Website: ulta-beauty
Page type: account-selection
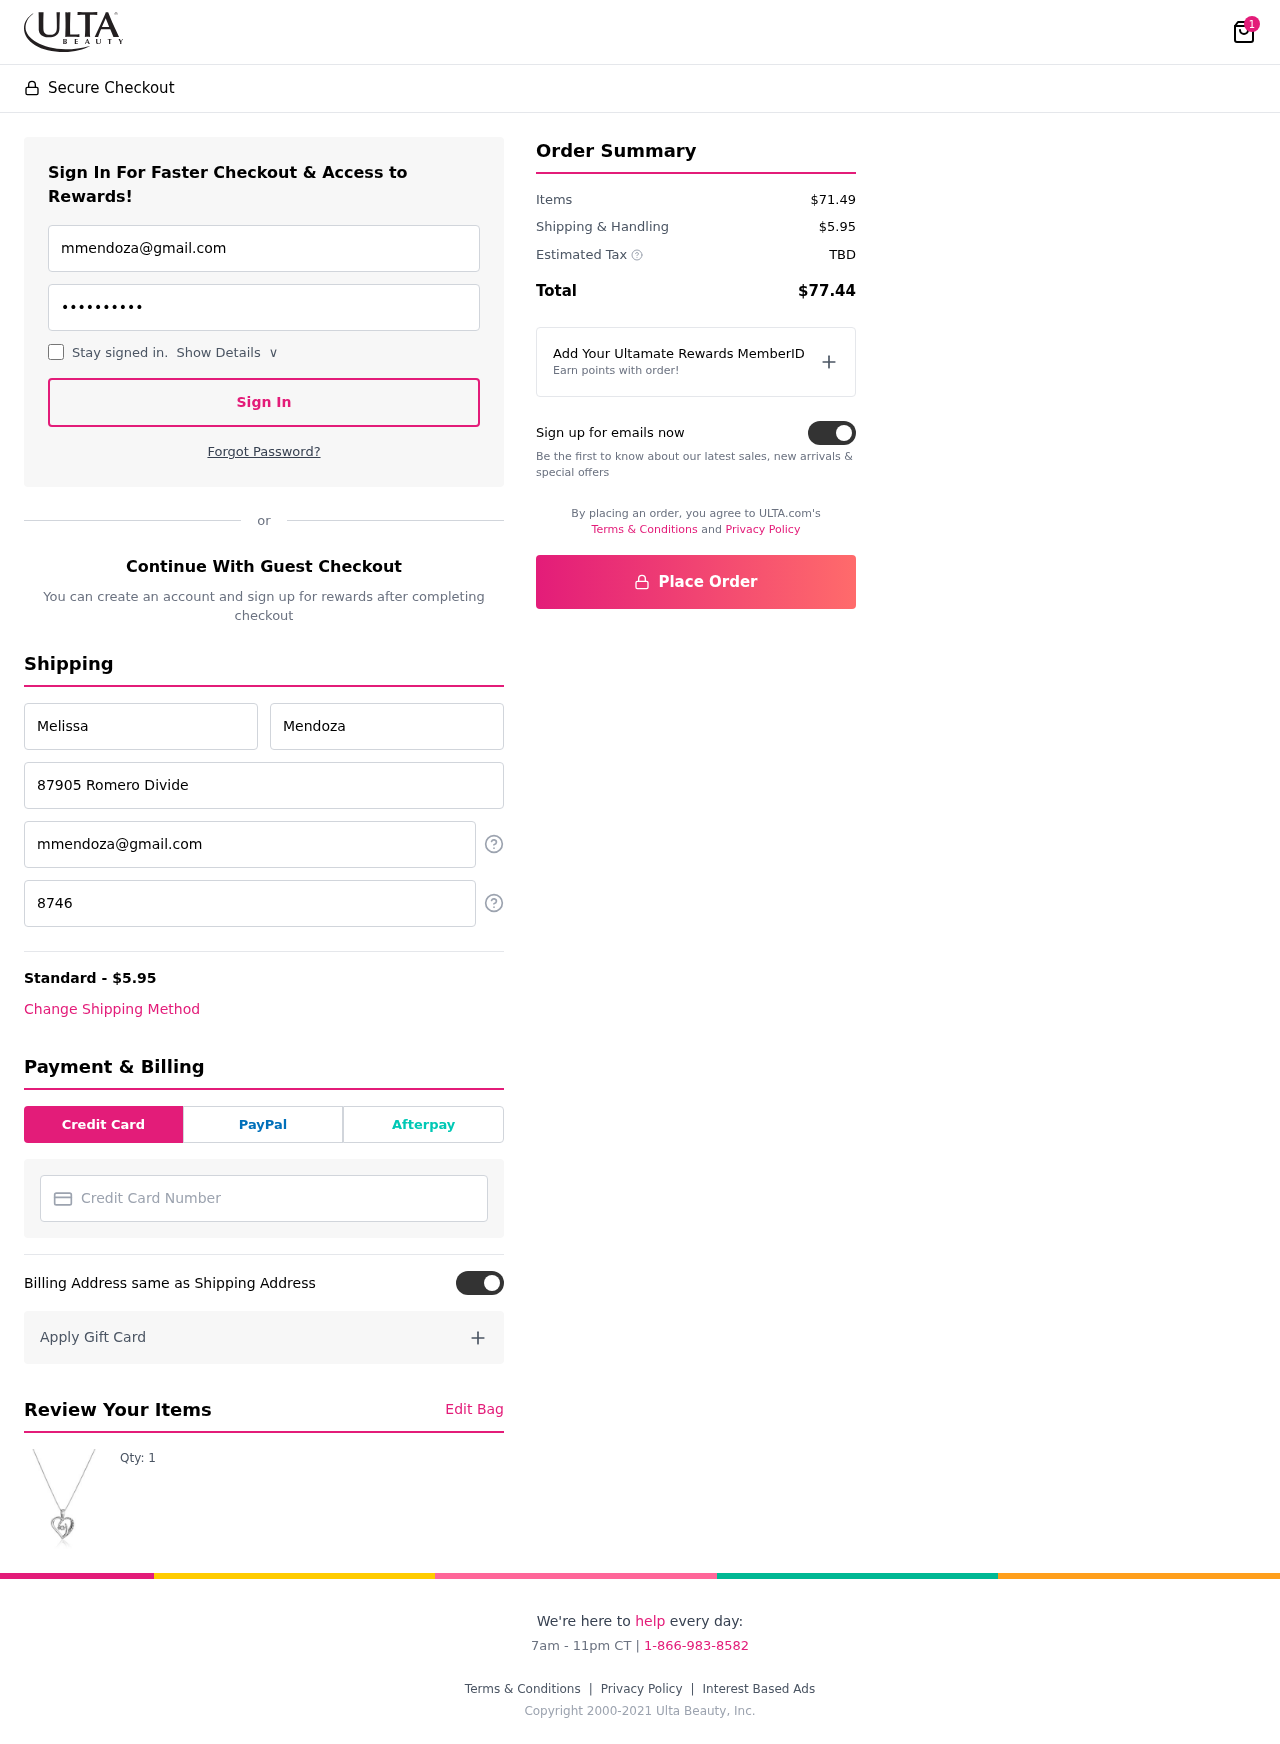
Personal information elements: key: PII_CARD_NUMBER
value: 2233 5157 0837 4998
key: PII_EMAIL
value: mmendoza@gmail.com
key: PII_EMAIL2
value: mmendoza@gmail.com
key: PII_FIRSTNAME
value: Melissa
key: PII_LASTNAME
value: Mendoza
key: PII_PHONE
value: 8746498794
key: PII_STREET
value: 87905 Romero Divide
Product elements: key: PRODUCT1_QUANTITY
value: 1
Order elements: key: ORDER_NUM_ITEMS
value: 1
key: ORDER_SHIPPING_COST
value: $5.95
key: ORDER_SUBTOTAL
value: $71.49
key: ORDER_TAX
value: TBD
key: ORDER_TOTAL
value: $77.44